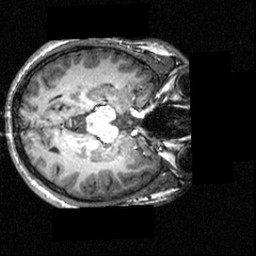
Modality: T1w
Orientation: axial
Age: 16
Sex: male
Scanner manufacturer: siemens
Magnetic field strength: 3.951 T
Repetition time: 1.5 s
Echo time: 0.00335 s